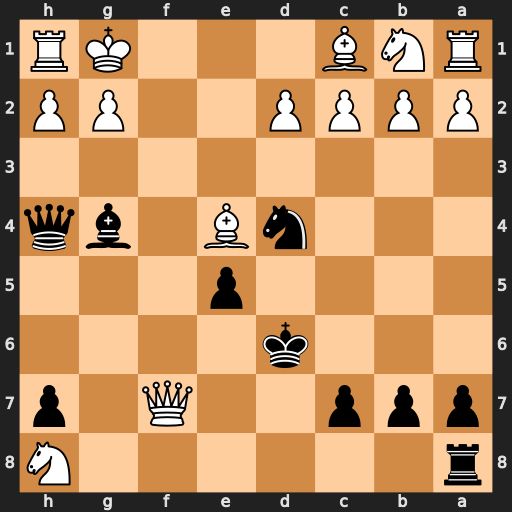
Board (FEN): r6N/ppp2Q1p/3k4/4p3/3nB1bq/8/PPPP2PP/RNB3KR
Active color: b
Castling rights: -
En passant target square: -
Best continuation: Qe1+ Qf1 Ne2#